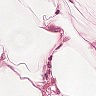
Metastatic tissue present: no